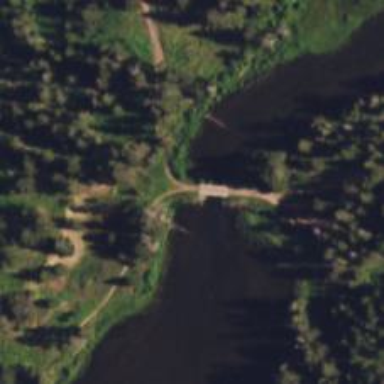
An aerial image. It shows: Intermediate difficulty path on bridge. It is suitable for Nordic hiking.